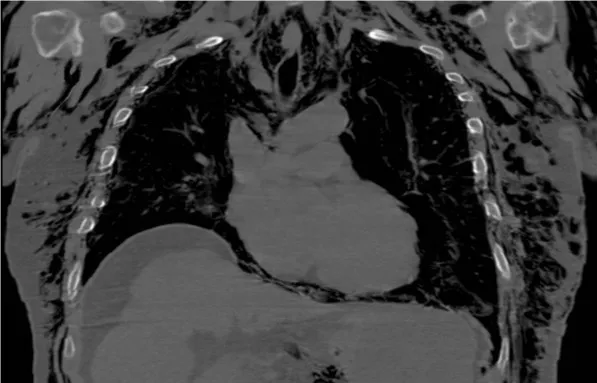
Coronal chest computerized tomography scan demonstrating subcutaneous free air throughout the chest secondary to a pneumothorax.
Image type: radiology (ct)